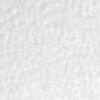
Label: no_change